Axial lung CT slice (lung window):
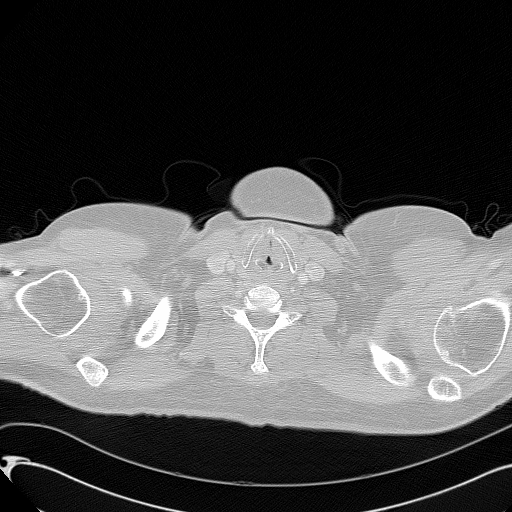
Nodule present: no